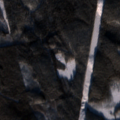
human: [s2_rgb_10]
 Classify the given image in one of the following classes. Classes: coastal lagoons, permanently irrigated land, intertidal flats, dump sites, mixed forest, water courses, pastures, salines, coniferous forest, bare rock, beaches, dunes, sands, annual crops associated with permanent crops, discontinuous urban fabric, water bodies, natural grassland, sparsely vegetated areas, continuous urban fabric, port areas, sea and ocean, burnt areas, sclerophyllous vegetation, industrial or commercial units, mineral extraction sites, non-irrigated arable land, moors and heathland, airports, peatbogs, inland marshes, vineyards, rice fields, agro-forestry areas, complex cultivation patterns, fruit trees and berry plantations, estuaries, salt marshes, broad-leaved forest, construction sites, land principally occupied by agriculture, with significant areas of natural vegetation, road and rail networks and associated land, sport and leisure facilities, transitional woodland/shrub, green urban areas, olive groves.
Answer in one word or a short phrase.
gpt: coniferous forest, transitional woodland/shrub